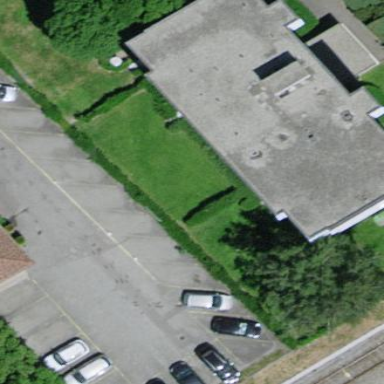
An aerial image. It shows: Building part with flat roof.